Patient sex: M
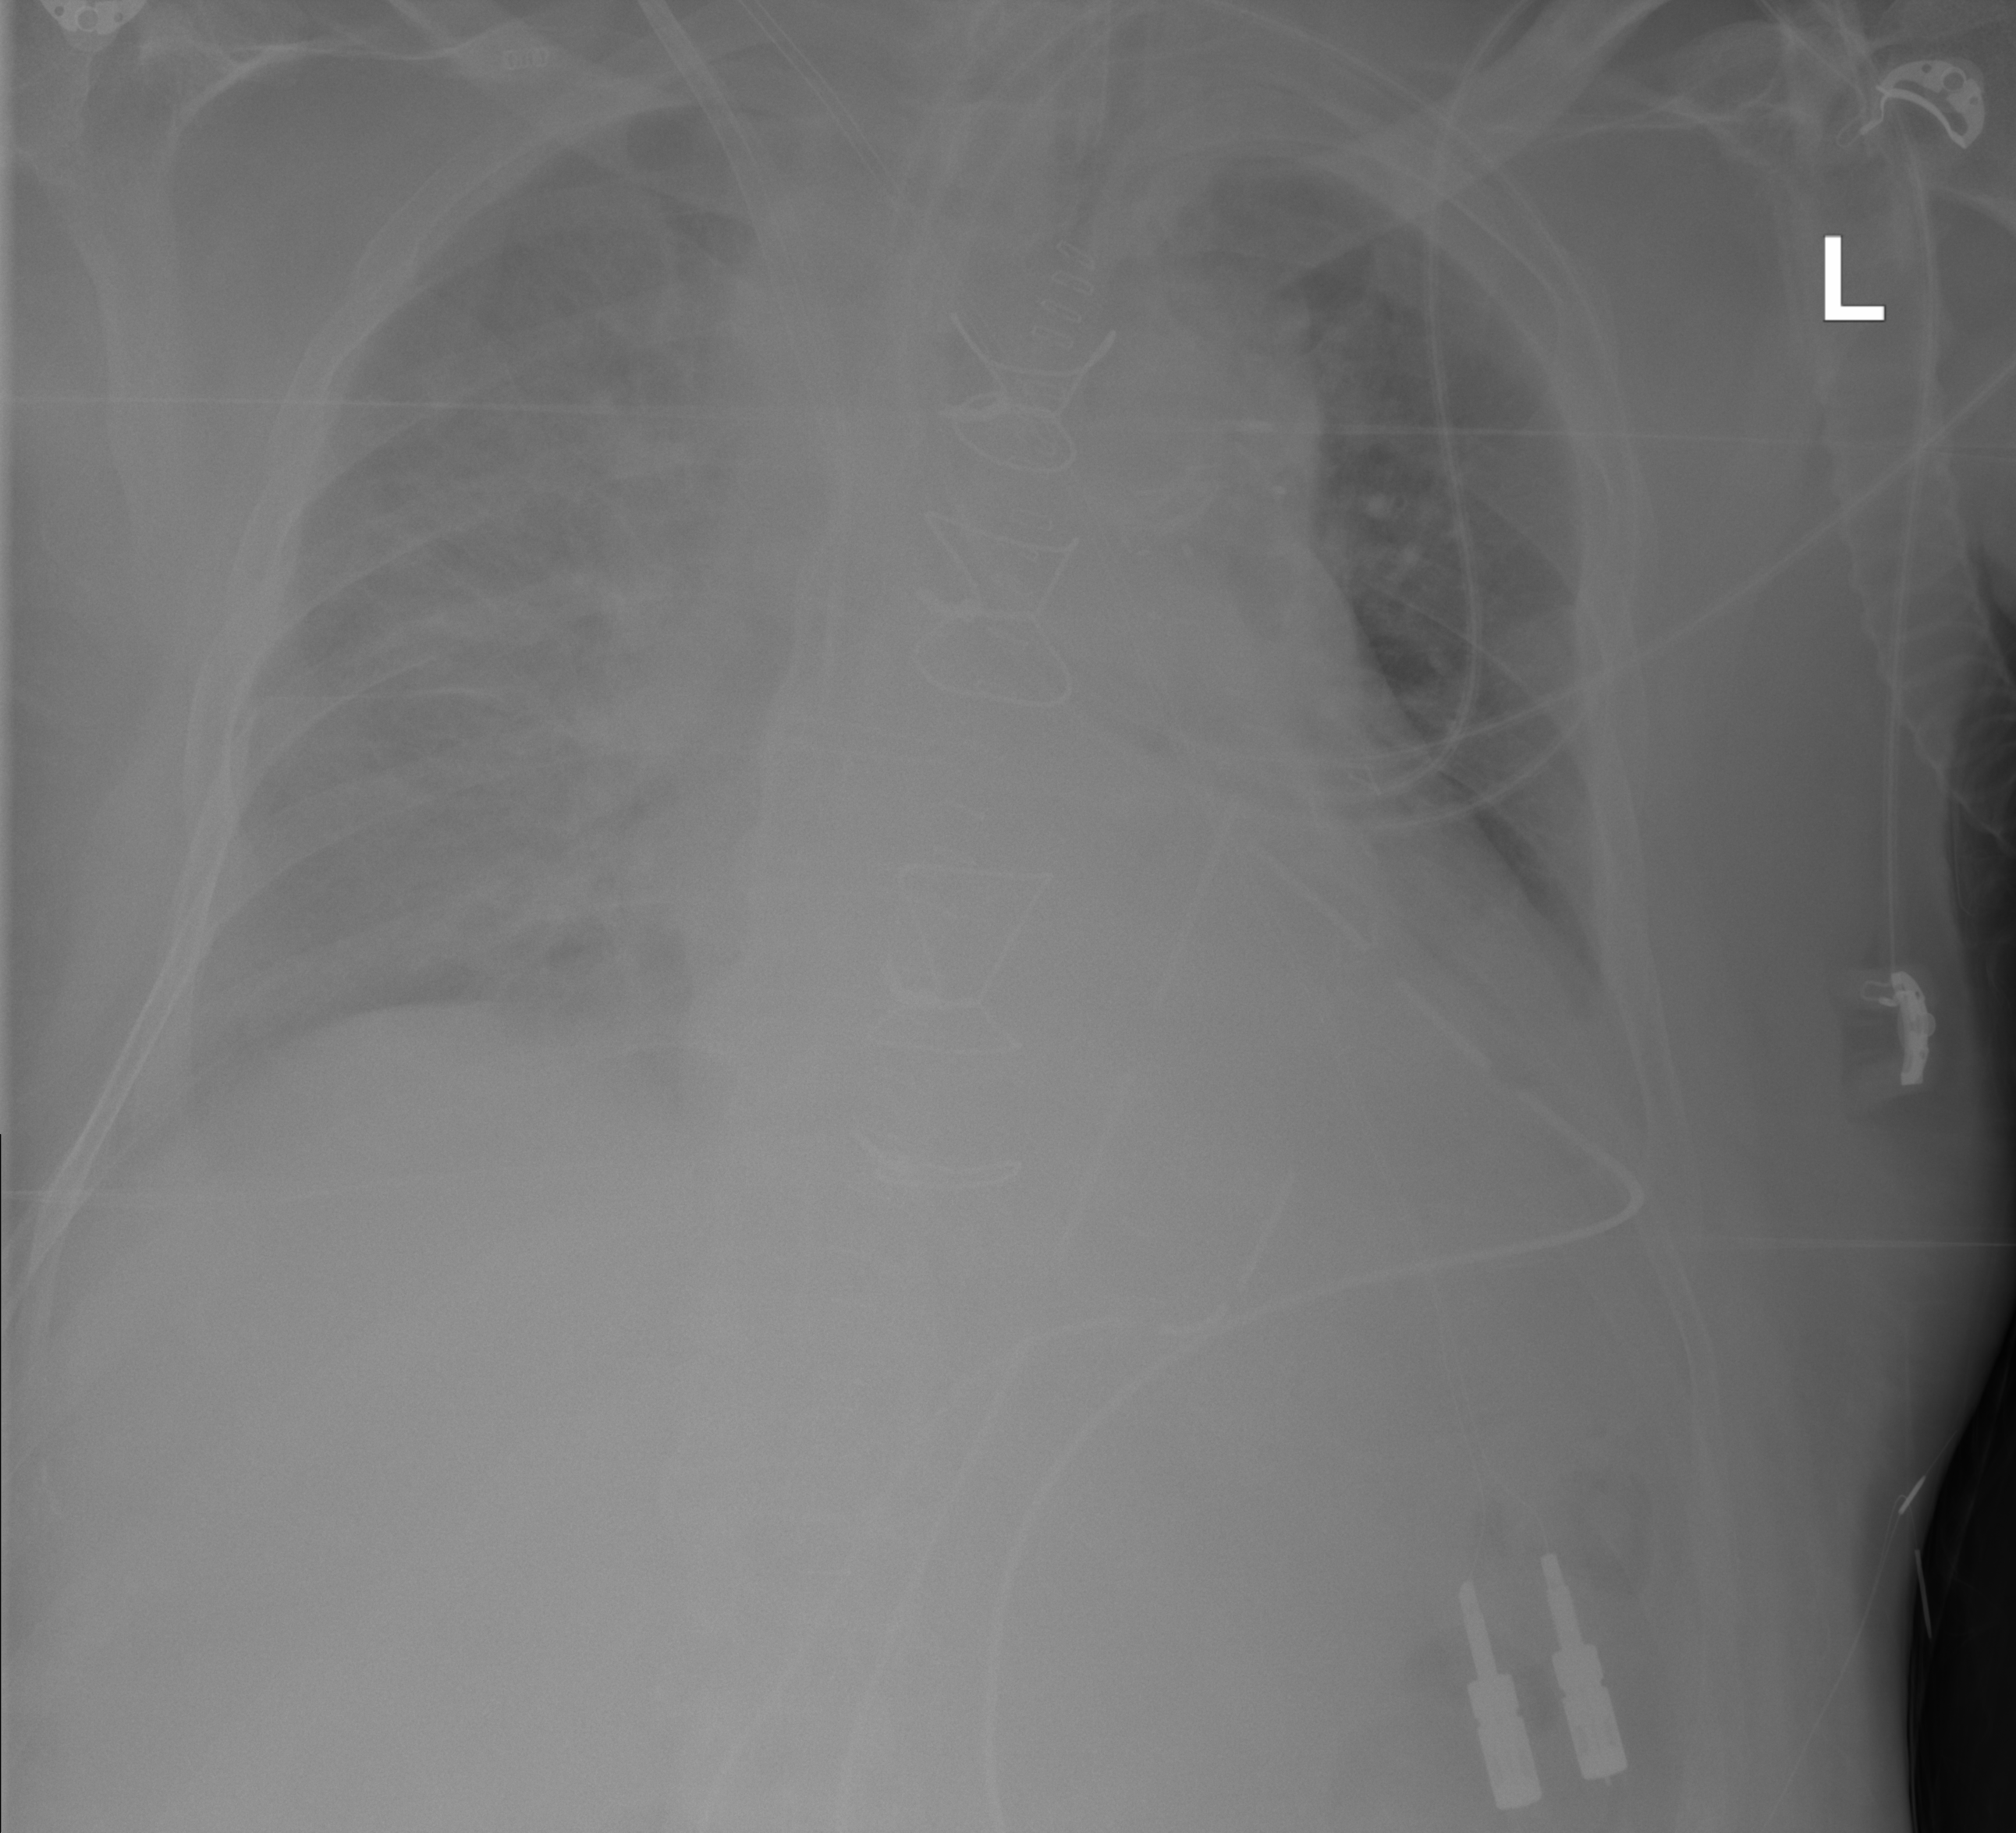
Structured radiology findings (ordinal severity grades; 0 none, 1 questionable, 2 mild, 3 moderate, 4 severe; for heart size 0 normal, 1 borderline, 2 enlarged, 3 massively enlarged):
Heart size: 1
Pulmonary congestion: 2
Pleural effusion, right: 0
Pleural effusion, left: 2
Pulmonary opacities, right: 2
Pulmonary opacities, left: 0
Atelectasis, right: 1
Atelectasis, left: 2